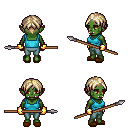
a pixel art fantasy rpg character, female body template, orc, green skin, teal pirate shirt, teal pants, white blonde parted hairstyle, gold gloves, brown slippers, spear, four views (front, back, left, right), 2x2 character sprite sheet, small pixel art, hard edges, no anti-aliasing